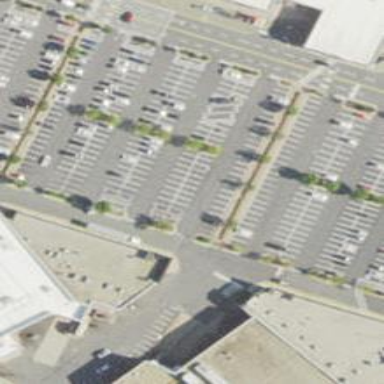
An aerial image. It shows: Parking space is available.